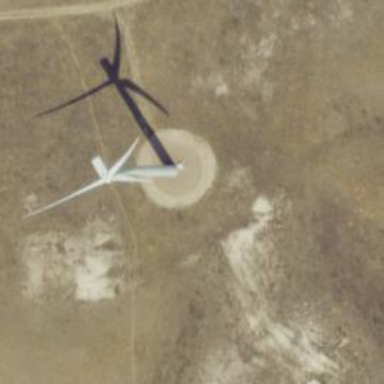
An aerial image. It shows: Wind turbine power generator.